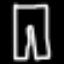
Label: pants